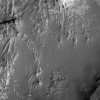
Atmospheric dust classification: not_dusty